Question: I'm trying to redesign my blog's layout using CSS3. Previously I used a table, but I never got it quite like I wanted.
The blog is called Wall of Text, and the header looks like a bunch of bricks (repeating background image). Under it, are links to the archived posts, which are also intended to look like bricks of the header wall. The first row looks great, but when the links wrap, the next row should have a left offset/margin/padding of 20px in order to maintain the brick-like pattern.

The arrow shows where I want it indented.
I was hoping I could make the container 'display: table-row' use the ':nth-child(even)' selector. However, setting it to table-row made positioning hard, and I ended up making it 'display: table'. Then, as it's currently set up, the ':nth-child(even)' selects every other brick rather than every other row.
Here's a link to my code populated with static dummy "links": <URL>.
Any ideas on how to achieve this?
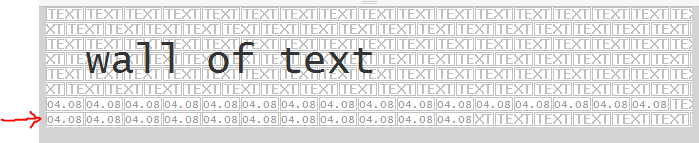
Answer: is to determine where new lines begin. If all the bricks have identical width, you can calculate the amount of bricks per line if you also know the sum width of all bricks, and that of the container.
'''
// width of bricks container
var cont_width = document.getElementsByClassName('bricks')[0].offsetWidth;
// width of all bricks
var bricks_width = 0;
var bricks = document.getElementsByClassName('brick');
for (var i = 0; i < bricks.length; i++) {
bricks_width += bricks[i].offsetWidth;
}
'''
is to add some margin (negative maybe?) to every second line's first element. In the above code snippet we have all the brick elements in 'var bricks', and we can iterate over those once again, something like this:
'''
var bricksPerLine = Math.floor(bricks.length / (bricks_width / cont_width));
var bAlt = false;
for (var i = 0; i < bricks.length; i++) {
if (i % bricksPerLine == 0) {
if (!bAlt) {
bAlt = true;
bricks[i].style.marginLeft = '-20px'
} else {
bAlt = false;
}
}
}
'''
<URL>
---
: If your website uses a responsive design, you need to call this code on every resize. Also, as you may see, the code can be optimized in several spots.